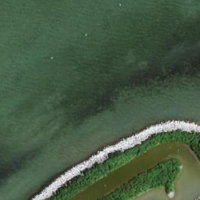
EUNIS habitat code: 14
Species observed at this site:
Larus michahellis